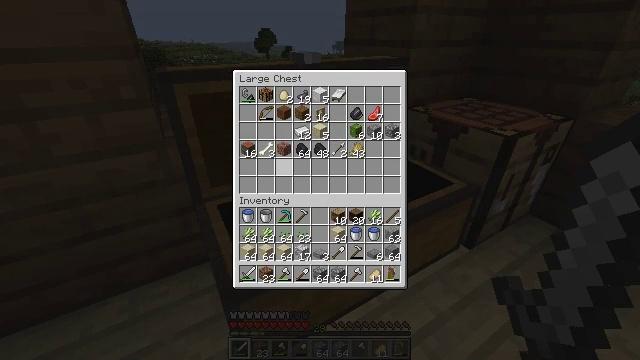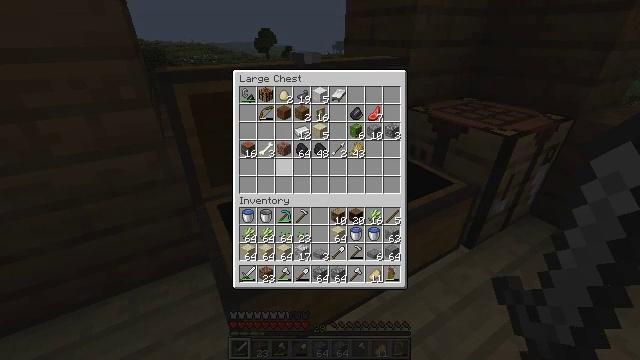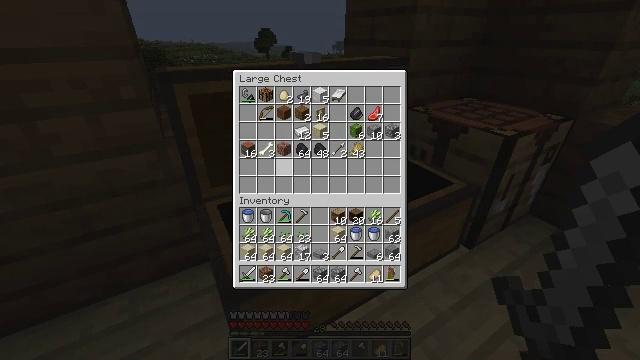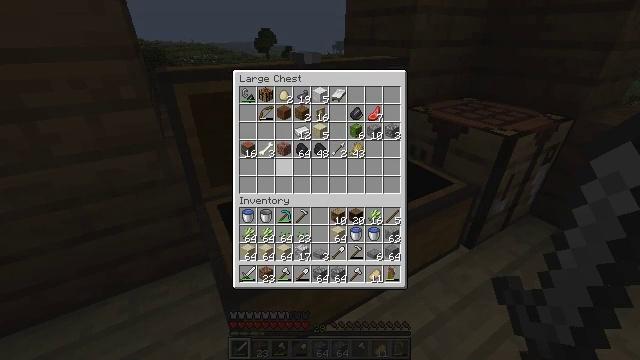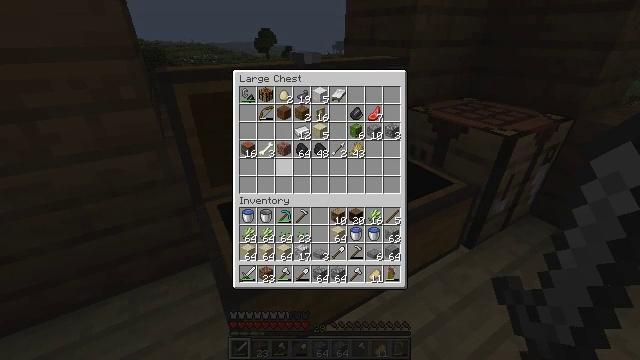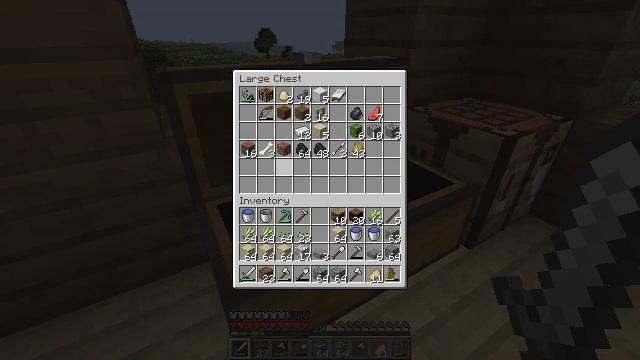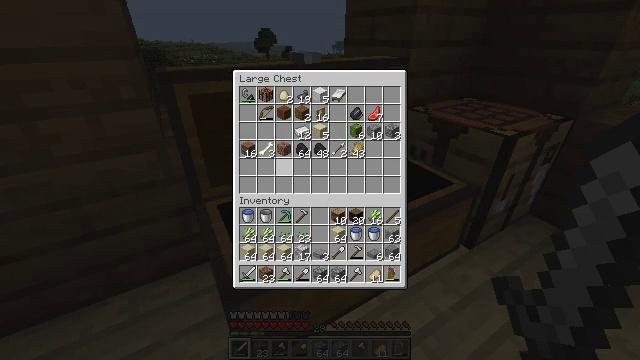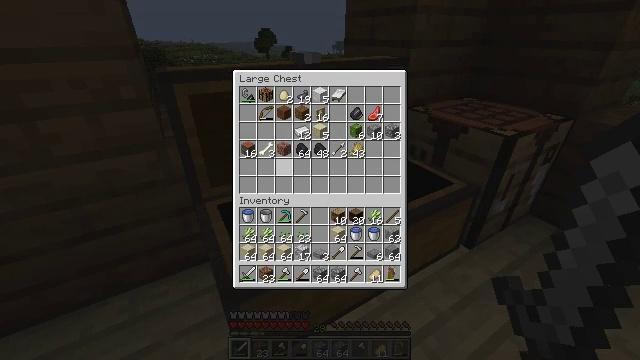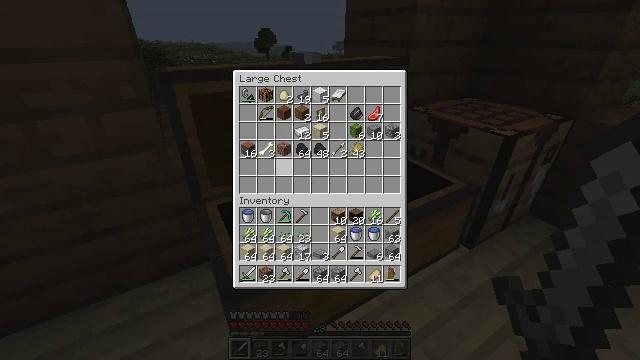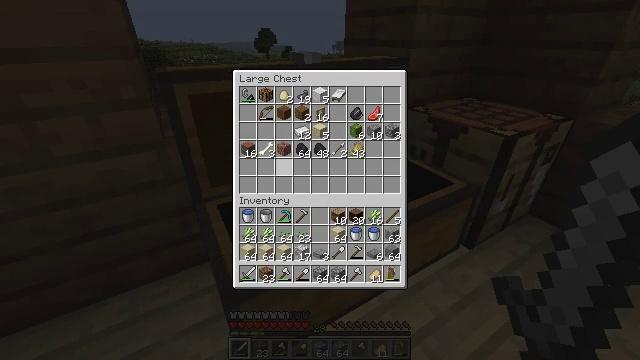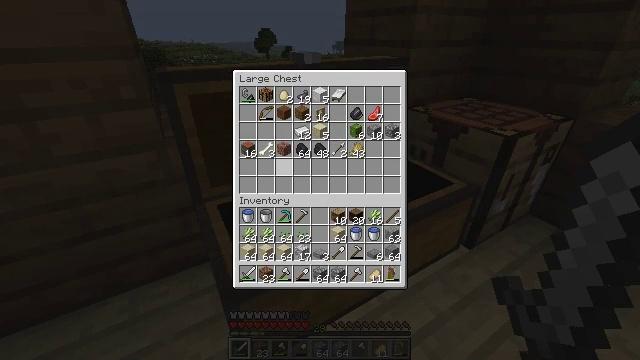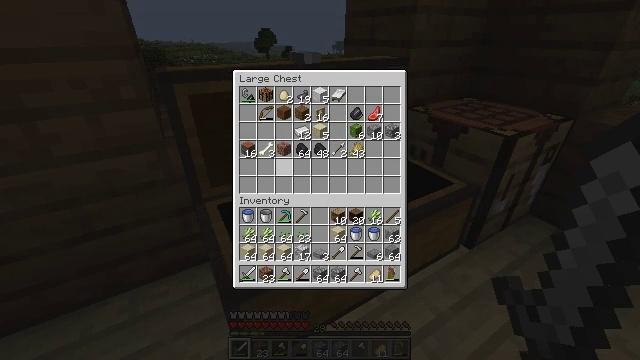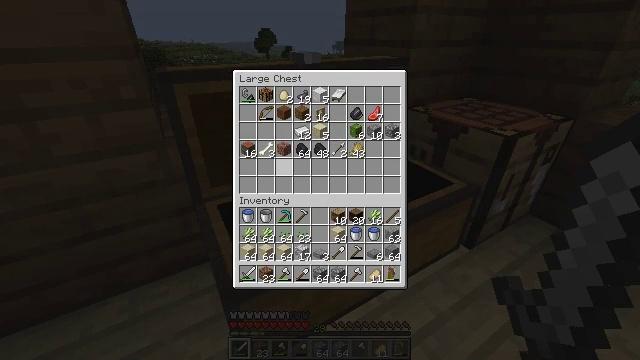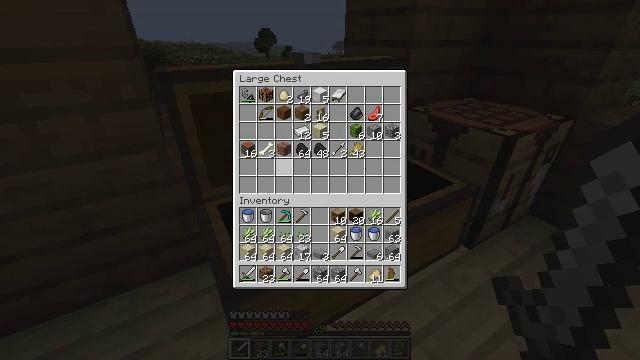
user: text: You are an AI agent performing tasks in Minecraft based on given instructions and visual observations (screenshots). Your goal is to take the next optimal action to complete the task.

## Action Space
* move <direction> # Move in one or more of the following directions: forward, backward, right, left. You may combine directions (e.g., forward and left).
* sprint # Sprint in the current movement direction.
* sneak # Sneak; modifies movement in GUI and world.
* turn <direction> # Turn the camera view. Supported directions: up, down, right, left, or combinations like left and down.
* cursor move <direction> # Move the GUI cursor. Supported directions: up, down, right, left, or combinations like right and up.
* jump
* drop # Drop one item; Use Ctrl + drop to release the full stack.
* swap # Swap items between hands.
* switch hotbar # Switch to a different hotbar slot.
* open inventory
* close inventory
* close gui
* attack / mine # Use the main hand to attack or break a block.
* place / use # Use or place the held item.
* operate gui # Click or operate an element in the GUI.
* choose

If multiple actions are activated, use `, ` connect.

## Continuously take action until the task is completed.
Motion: motion action
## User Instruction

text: Combine birch planks in the crafting table for a birch trapdoor.
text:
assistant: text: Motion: no_op
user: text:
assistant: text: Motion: no_op
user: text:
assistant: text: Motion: no_op
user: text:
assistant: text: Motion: no_op
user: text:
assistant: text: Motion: no_op
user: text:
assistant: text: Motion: no_op
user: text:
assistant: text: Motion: no_op
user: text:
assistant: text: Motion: no_op
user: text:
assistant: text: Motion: no_op
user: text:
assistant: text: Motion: no_op
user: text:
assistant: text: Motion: no_op
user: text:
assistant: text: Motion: no_op
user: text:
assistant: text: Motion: no_op
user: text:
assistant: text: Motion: no_op
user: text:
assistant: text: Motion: no_op
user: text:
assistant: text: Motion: no_op
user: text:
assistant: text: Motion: no_op
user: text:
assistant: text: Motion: no_op
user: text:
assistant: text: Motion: no_op
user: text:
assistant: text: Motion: no_op
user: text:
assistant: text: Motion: no_op
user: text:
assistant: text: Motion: no_op
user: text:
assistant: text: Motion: no_op
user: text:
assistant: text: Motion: no_op
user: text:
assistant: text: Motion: no_op
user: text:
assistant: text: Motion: no_op
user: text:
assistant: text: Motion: no_op
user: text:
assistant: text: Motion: no_op
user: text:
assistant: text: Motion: no_op
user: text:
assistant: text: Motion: no_op